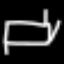
Label: bed